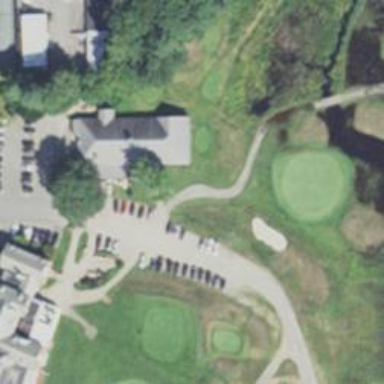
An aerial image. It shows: View of golf hole.